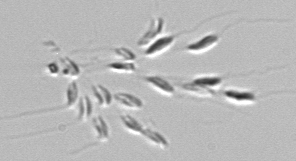
Label: Dinobryon